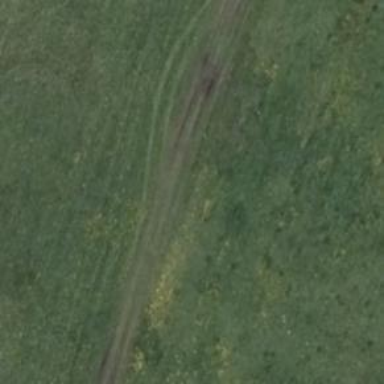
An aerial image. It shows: Track with ground surface of grade 4.